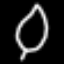
Label: leaf